Aerial crown-view tile of a tropical tree (Barro Colorado Island, Panama), acquired 20250217:
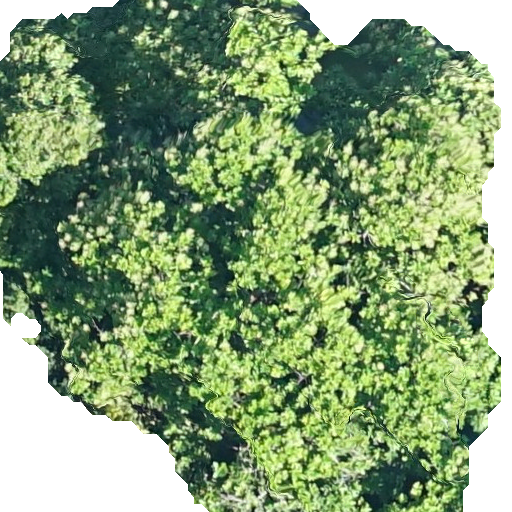
Species: Anacardium excelsum
GBIF accepted scientific name: Anacardium excelsum
Crown area: 354.028 m²